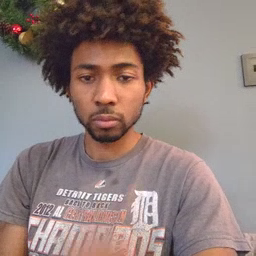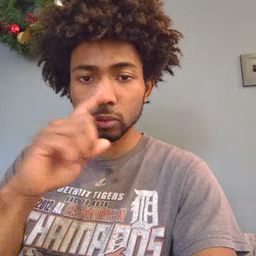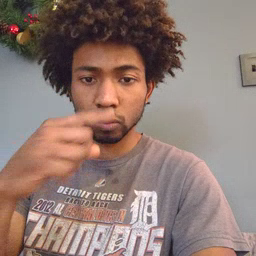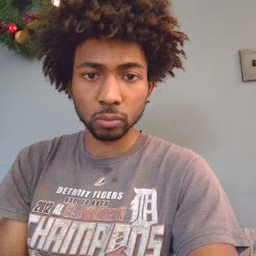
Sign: noisy